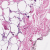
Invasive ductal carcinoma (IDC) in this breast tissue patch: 0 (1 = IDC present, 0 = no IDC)